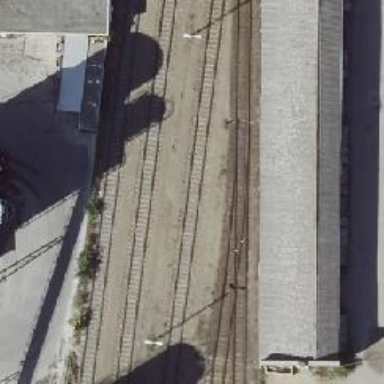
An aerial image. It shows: Railway switch.